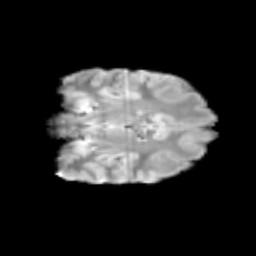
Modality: T2w
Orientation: coronal
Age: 10
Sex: female
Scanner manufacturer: siemens
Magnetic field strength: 3 T
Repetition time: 3.8 s
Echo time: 0.07 s